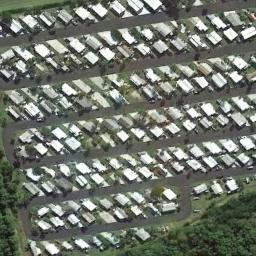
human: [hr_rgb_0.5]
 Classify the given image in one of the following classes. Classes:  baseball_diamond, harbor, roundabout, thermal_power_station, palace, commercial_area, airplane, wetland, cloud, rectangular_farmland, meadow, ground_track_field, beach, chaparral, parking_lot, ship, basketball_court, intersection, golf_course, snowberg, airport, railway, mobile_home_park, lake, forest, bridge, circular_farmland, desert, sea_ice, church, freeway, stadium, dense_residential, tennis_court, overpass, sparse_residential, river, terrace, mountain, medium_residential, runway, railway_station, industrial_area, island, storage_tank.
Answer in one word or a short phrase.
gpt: mobile_home_park